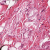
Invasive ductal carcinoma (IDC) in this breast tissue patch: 0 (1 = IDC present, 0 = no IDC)